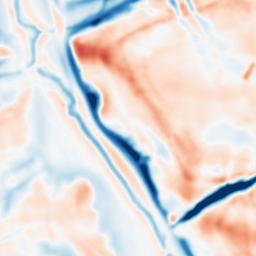
Category: multiscale
Decomposition family: dog
Decomposition parameters: sigma_low: 2
sigma_high: 10
Upsampling method: bicubic_16x
Upsampling parameters: scale: 16
Upsampling scale: 16